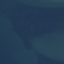
Label: SeaLake